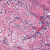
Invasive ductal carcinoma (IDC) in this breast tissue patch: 1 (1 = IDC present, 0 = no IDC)